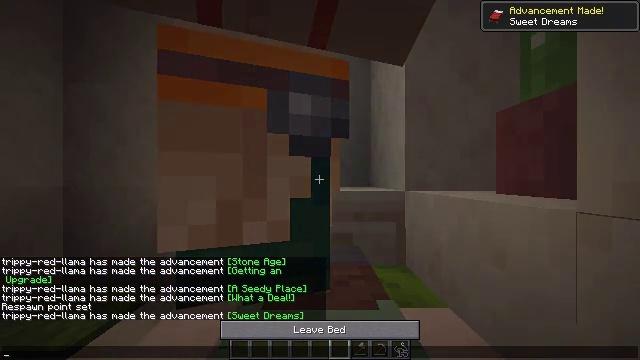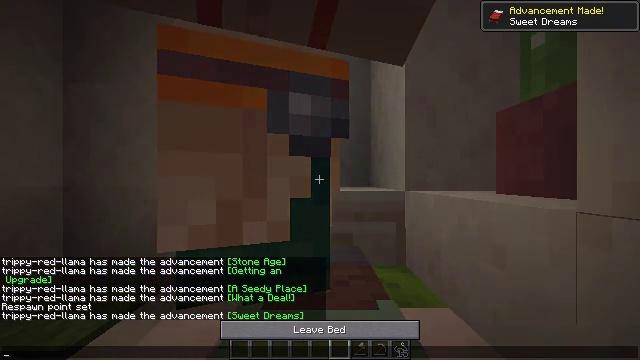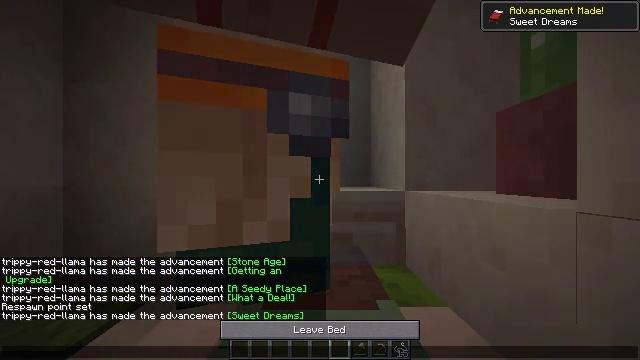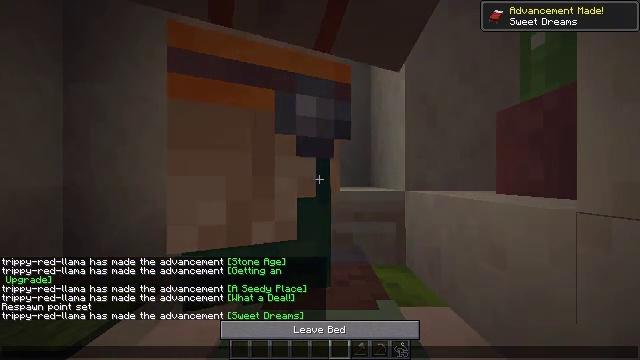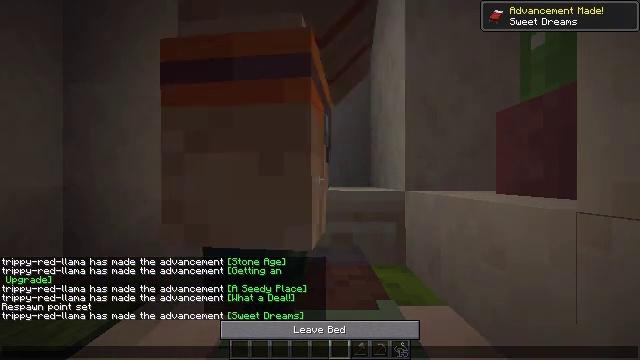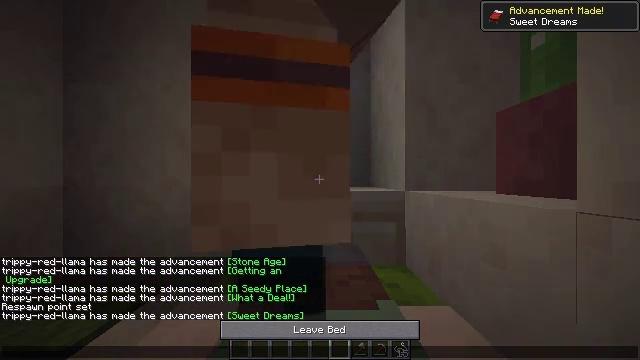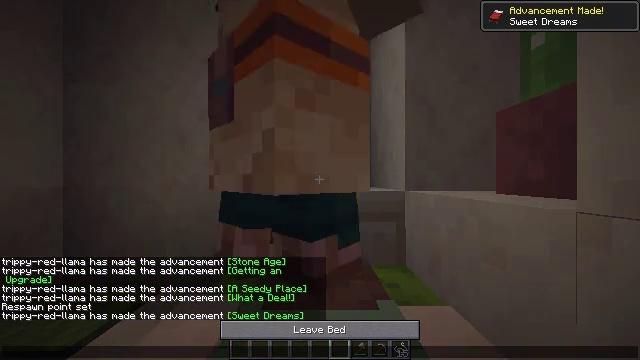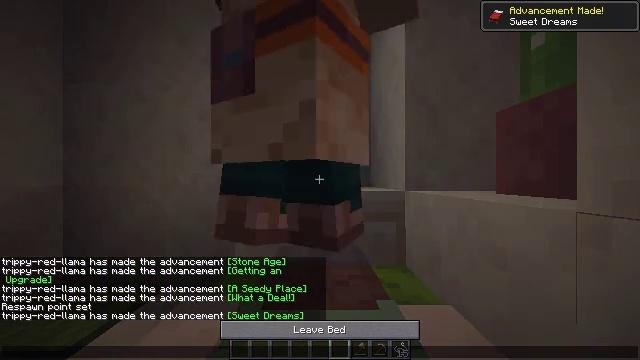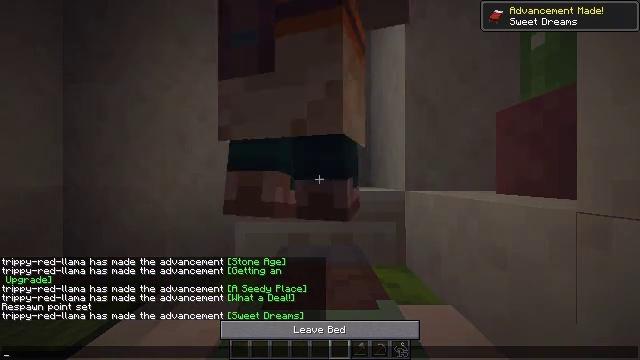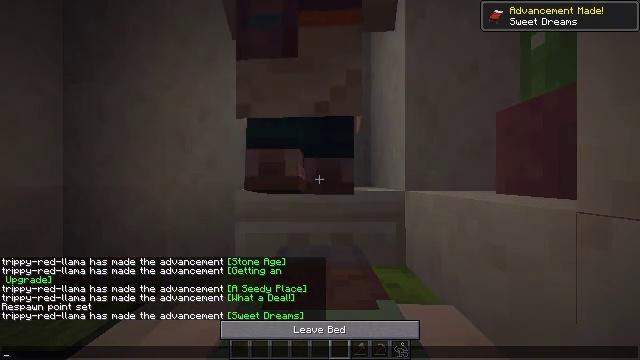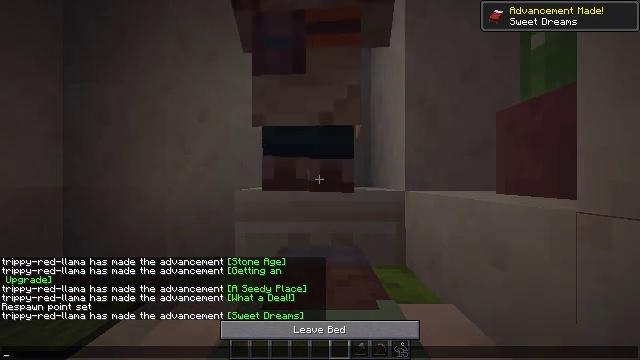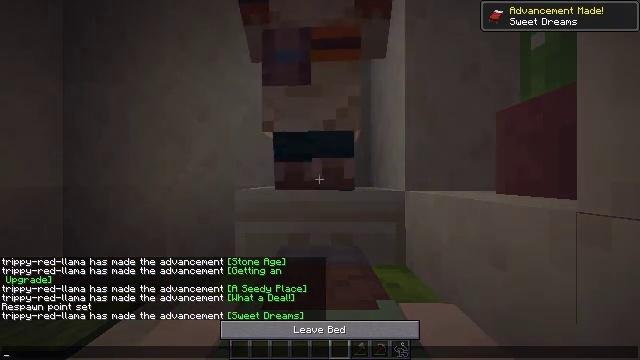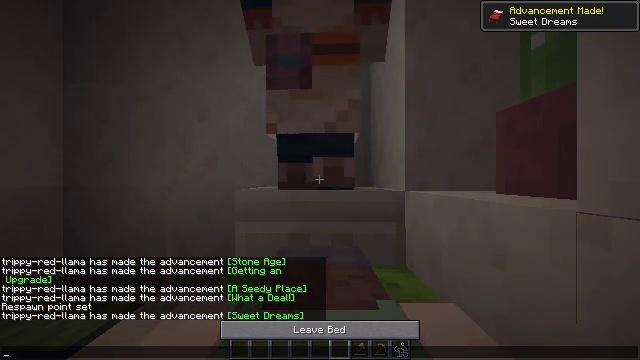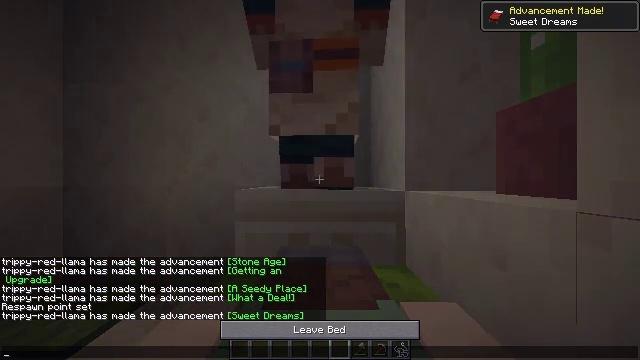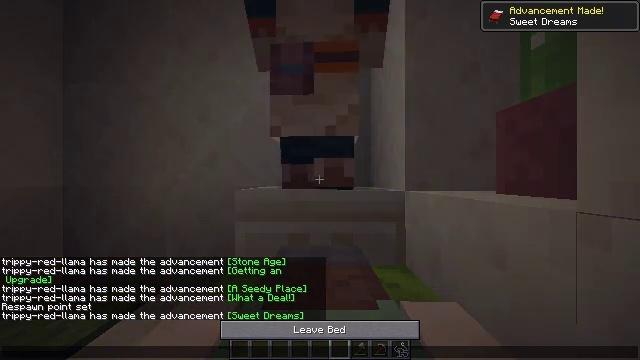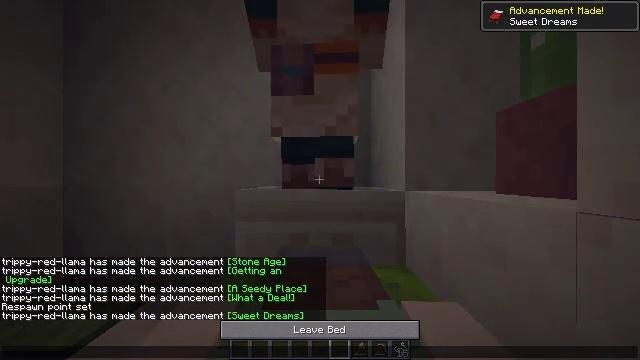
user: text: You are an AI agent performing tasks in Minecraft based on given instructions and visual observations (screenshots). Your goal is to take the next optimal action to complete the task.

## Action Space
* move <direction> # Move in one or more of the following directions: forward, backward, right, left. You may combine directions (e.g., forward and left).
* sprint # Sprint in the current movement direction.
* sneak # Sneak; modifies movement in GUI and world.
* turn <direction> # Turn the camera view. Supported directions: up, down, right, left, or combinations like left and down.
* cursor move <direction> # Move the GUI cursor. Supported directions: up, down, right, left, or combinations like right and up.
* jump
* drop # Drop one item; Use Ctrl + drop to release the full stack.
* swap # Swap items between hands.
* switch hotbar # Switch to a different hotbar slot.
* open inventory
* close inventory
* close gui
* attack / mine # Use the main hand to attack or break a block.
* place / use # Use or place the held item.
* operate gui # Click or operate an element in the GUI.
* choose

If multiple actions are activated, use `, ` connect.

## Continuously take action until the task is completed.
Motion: motion action
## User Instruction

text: Hunt animals.
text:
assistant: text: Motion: no_op
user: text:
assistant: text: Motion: no_op
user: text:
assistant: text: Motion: no_op
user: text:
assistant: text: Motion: no_op
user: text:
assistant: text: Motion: no_op
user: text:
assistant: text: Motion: no_op
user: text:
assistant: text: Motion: no_op
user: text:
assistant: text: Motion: no_op
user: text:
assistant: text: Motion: no_op
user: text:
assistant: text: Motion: no_op
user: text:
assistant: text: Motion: no_op
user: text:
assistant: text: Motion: no_op
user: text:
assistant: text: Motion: no_op
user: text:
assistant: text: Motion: no_op
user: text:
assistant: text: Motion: no_op
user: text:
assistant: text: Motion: no_op
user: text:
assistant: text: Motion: no_op
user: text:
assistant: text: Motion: no_op
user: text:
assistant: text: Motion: no_op
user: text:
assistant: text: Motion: no_op
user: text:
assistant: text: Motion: no_op
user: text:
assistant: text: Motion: no_op
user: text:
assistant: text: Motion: no_op
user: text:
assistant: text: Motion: no_op
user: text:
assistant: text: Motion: no_op
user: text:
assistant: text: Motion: no_op
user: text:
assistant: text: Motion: no_op
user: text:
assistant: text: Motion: no_op
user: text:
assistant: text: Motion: no_op
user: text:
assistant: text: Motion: no_op